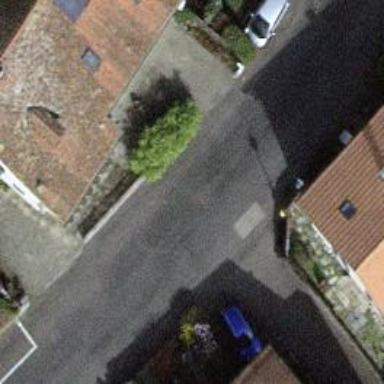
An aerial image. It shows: Residential road with asphalt surface and no sidewalk.